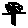
Label: tree